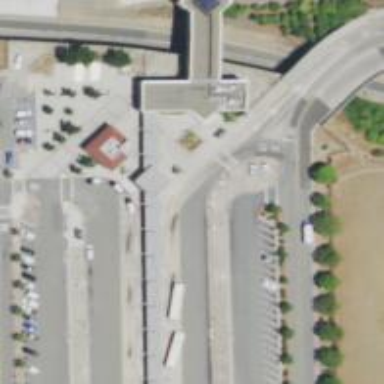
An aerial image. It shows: Busway road.